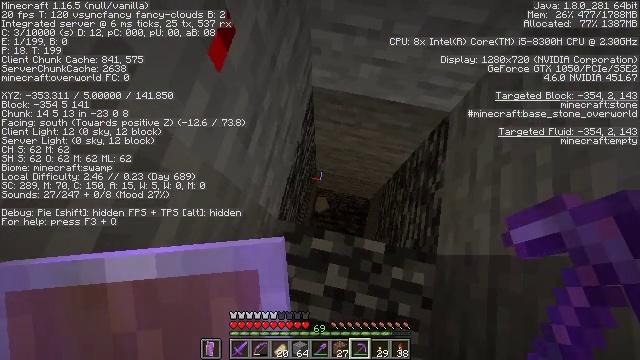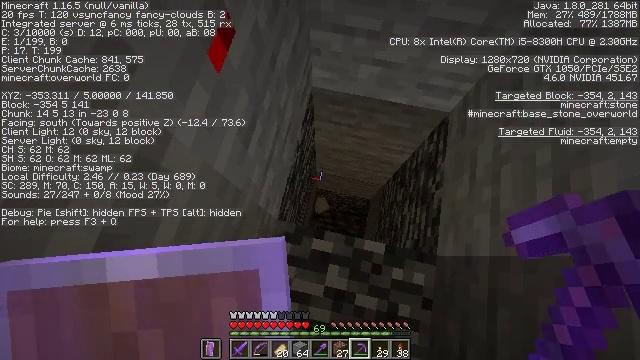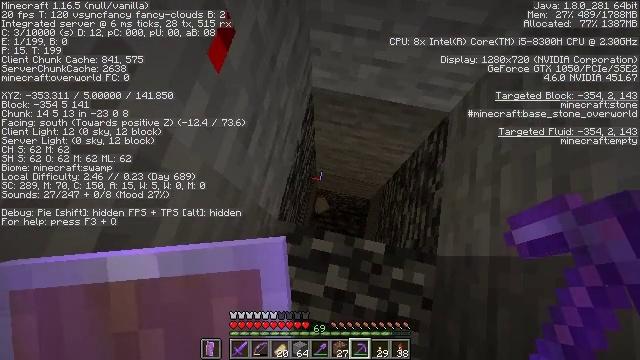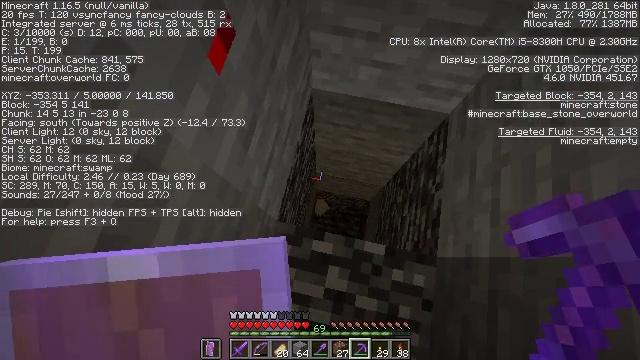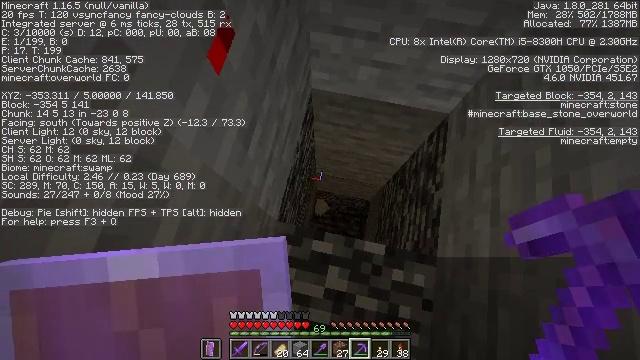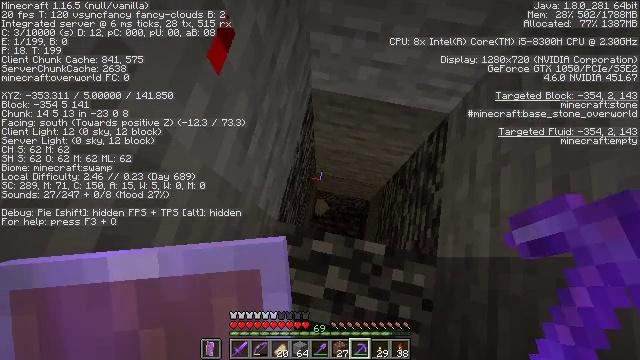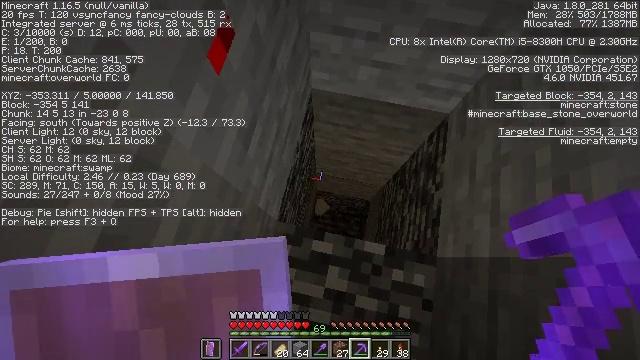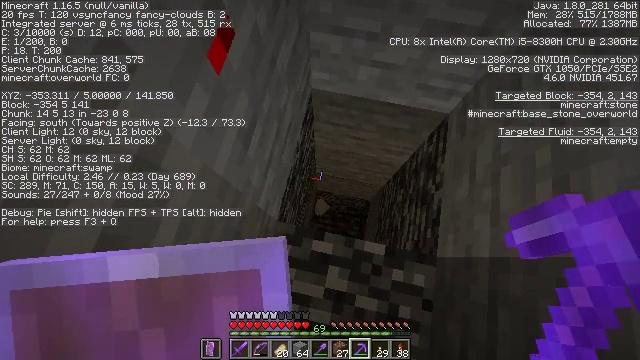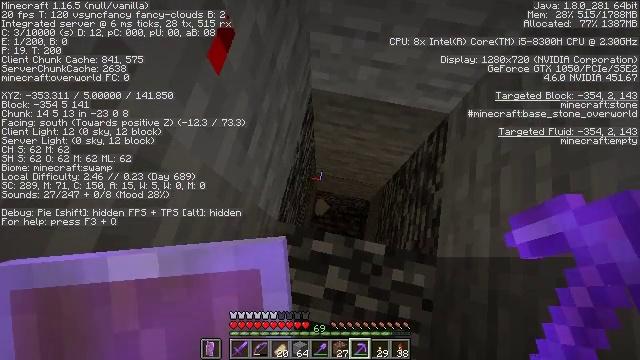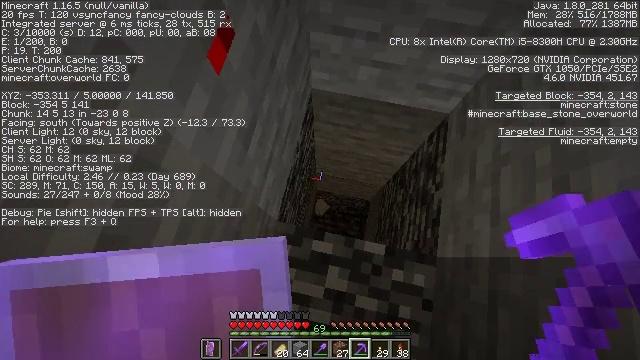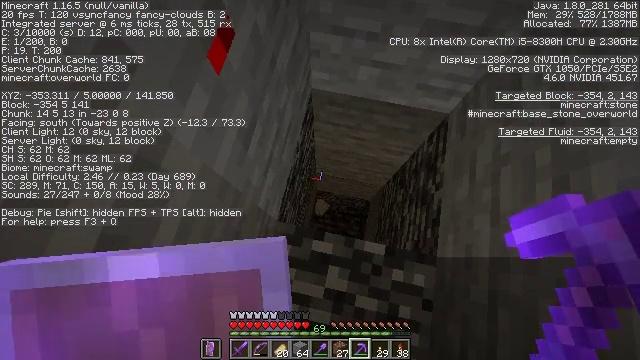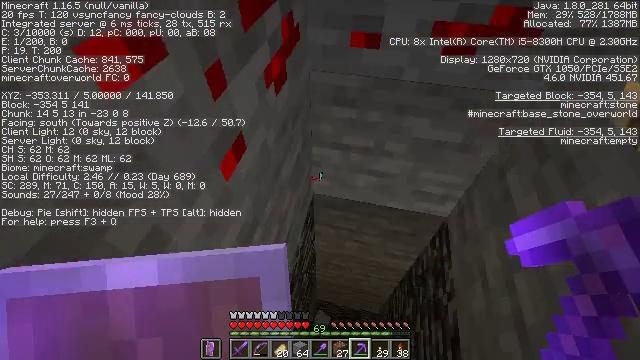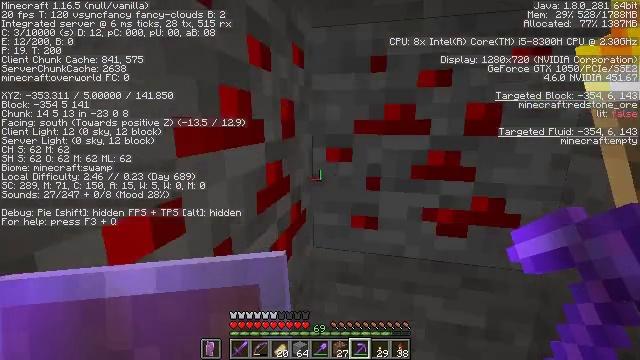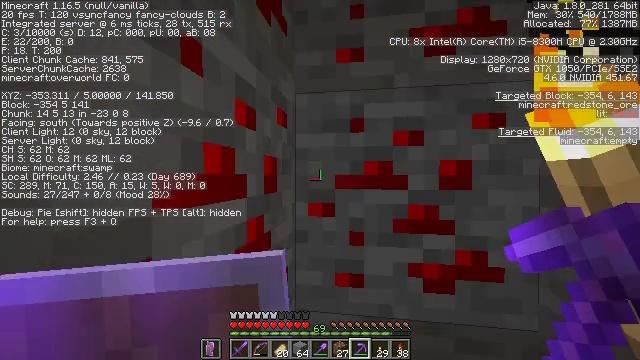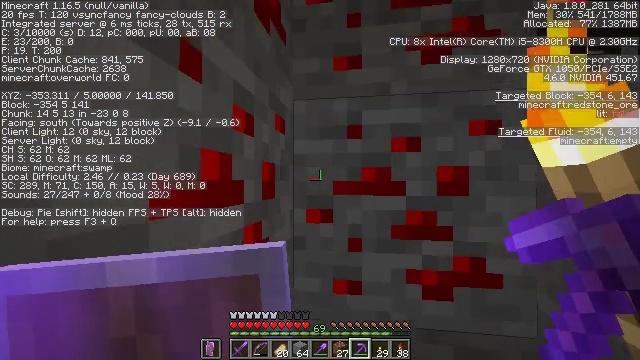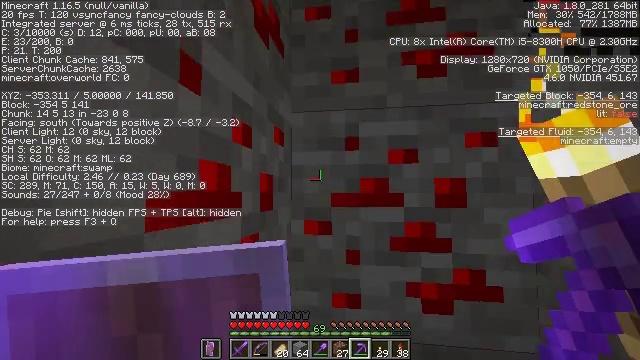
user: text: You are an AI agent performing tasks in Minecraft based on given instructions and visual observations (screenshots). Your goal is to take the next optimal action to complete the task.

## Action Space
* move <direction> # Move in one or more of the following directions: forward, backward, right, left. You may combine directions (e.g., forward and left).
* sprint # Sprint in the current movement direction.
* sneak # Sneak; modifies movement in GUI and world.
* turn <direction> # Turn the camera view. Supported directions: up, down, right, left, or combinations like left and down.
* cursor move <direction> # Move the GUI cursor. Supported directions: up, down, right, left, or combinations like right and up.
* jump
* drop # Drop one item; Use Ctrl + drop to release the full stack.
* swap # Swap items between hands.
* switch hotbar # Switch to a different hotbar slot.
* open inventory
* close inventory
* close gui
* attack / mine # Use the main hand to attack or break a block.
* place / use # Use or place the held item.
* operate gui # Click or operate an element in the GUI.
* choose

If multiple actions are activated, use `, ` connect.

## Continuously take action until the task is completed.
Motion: motion action
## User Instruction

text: Take down the wall torch for reuse.
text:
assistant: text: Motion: no_op
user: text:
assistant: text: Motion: no_op
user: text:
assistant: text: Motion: no_op
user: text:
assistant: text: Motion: no_op
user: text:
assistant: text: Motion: no_op
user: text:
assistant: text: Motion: no_op
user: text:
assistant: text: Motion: no_op
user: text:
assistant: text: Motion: no_op
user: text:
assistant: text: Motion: no_op
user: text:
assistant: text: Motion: no_op
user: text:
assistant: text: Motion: turn up
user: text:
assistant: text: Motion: turn up
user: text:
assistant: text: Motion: turn right and up
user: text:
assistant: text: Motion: turn up
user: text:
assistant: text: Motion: turn up
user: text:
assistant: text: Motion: turn right and up
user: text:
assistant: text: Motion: turn left and up
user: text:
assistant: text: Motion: turn left and up
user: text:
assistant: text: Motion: turn up
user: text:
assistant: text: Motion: turn up
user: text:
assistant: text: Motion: turn right and up
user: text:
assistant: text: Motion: no_op
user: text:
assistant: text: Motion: no_op
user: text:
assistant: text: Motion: no_op
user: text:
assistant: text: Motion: no_op
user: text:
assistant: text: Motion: no_op
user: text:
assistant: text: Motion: no_op
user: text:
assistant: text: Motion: no_op
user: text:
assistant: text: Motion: no_op
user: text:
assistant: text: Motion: no_op